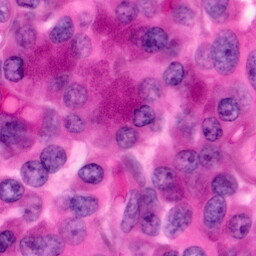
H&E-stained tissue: Pancreatic